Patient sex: M
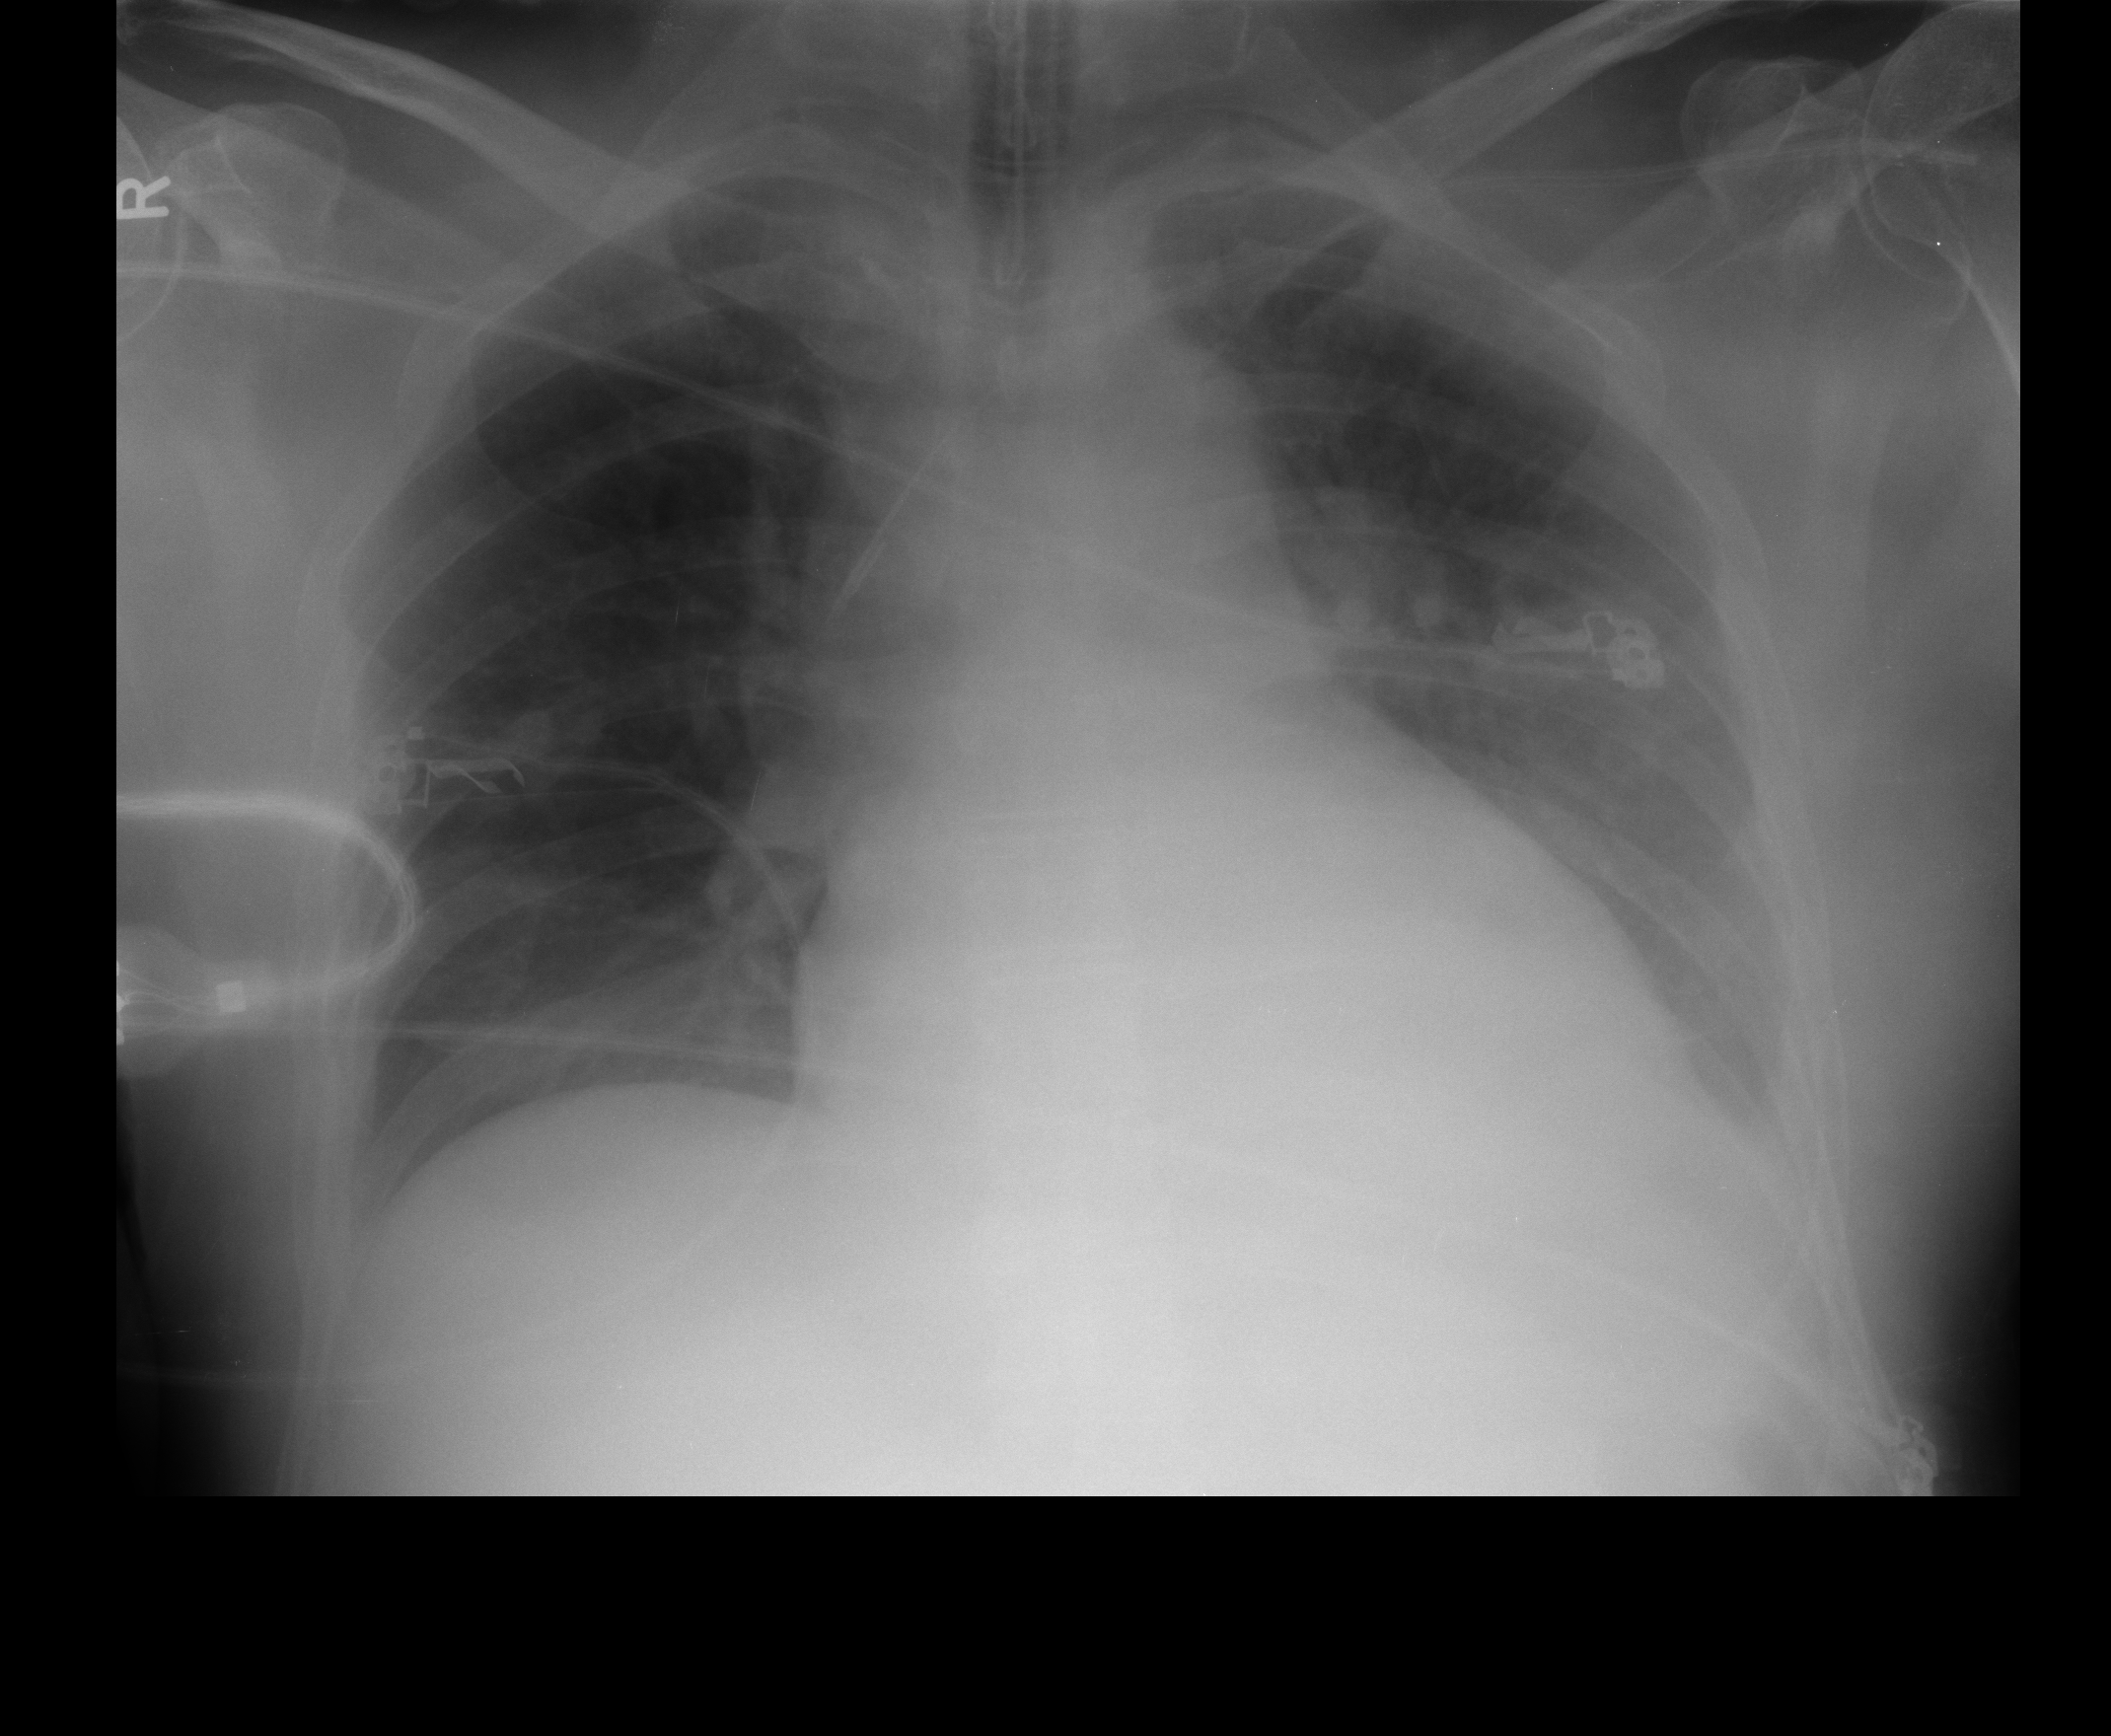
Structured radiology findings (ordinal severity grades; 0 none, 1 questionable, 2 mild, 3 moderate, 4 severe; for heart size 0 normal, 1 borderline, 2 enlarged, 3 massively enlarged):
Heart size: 1
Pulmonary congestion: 1
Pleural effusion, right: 0
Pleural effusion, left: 2
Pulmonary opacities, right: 0
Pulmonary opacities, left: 0
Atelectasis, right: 2
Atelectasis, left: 2